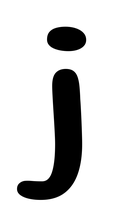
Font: Gluten_Regular